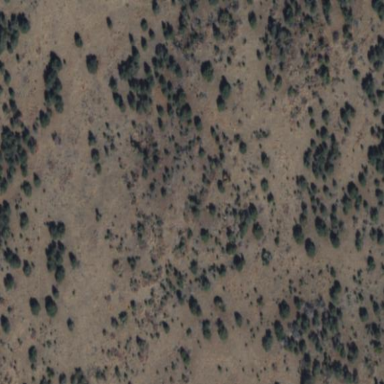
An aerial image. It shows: Area covered in scrub vegetation.